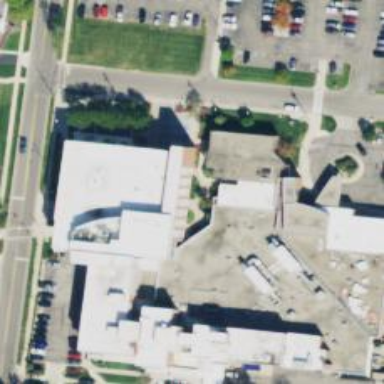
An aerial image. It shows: Hospital building.